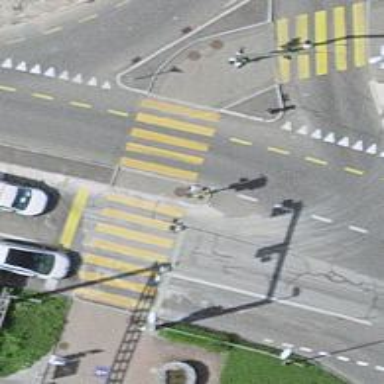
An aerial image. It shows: Kerb barrier.